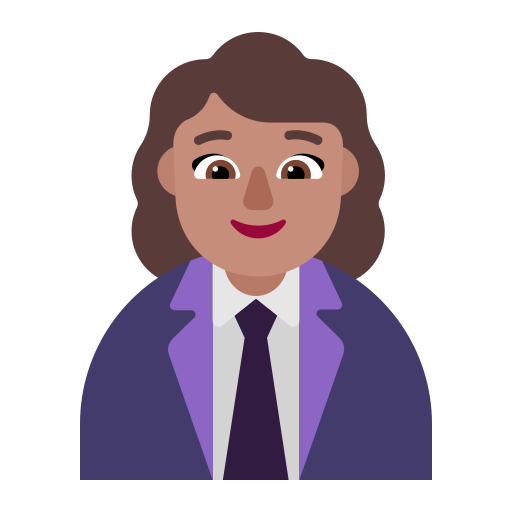
woman office worker flat